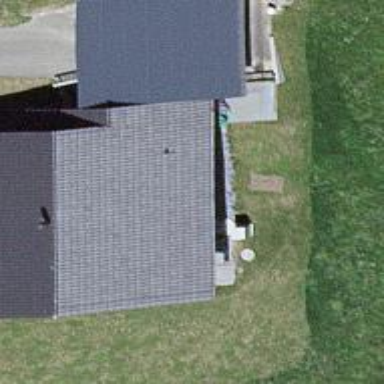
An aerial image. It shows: Gabled house with tile roof oriented across the building.